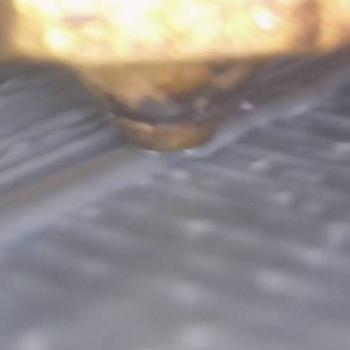
Flow rate: 178%